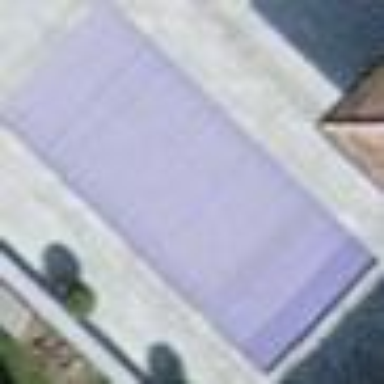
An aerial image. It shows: Swimming pool located in leisure land.